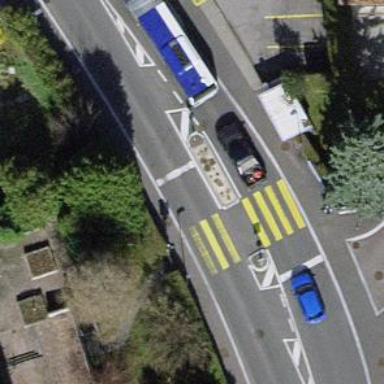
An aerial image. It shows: Zebra crossing on the road.